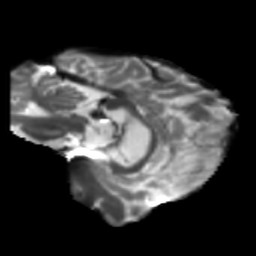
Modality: T2w
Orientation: sagittal
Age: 63
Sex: female
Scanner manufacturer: siemens
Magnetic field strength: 3 T
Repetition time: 5.25 s
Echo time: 0.08 s